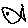
Label: fish